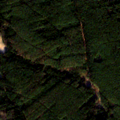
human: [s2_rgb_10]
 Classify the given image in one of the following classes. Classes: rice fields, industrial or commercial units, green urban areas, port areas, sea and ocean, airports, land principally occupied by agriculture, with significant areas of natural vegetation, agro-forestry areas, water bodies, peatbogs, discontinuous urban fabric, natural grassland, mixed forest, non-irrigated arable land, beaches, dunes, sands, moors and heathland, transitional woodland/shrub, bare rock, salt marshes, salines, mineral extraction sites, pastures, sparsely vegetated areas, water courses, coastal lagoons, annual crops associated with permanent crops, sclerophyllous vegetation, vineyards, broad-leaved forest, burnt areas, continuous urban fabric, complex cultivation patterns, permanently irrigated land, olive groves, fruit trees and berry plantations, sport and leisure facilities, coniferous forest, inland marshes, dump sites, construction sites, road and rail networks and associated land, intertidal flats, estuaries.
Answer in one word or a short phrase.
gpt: non-irrigated arable land, coniferous forest, mixed forest